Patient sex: M
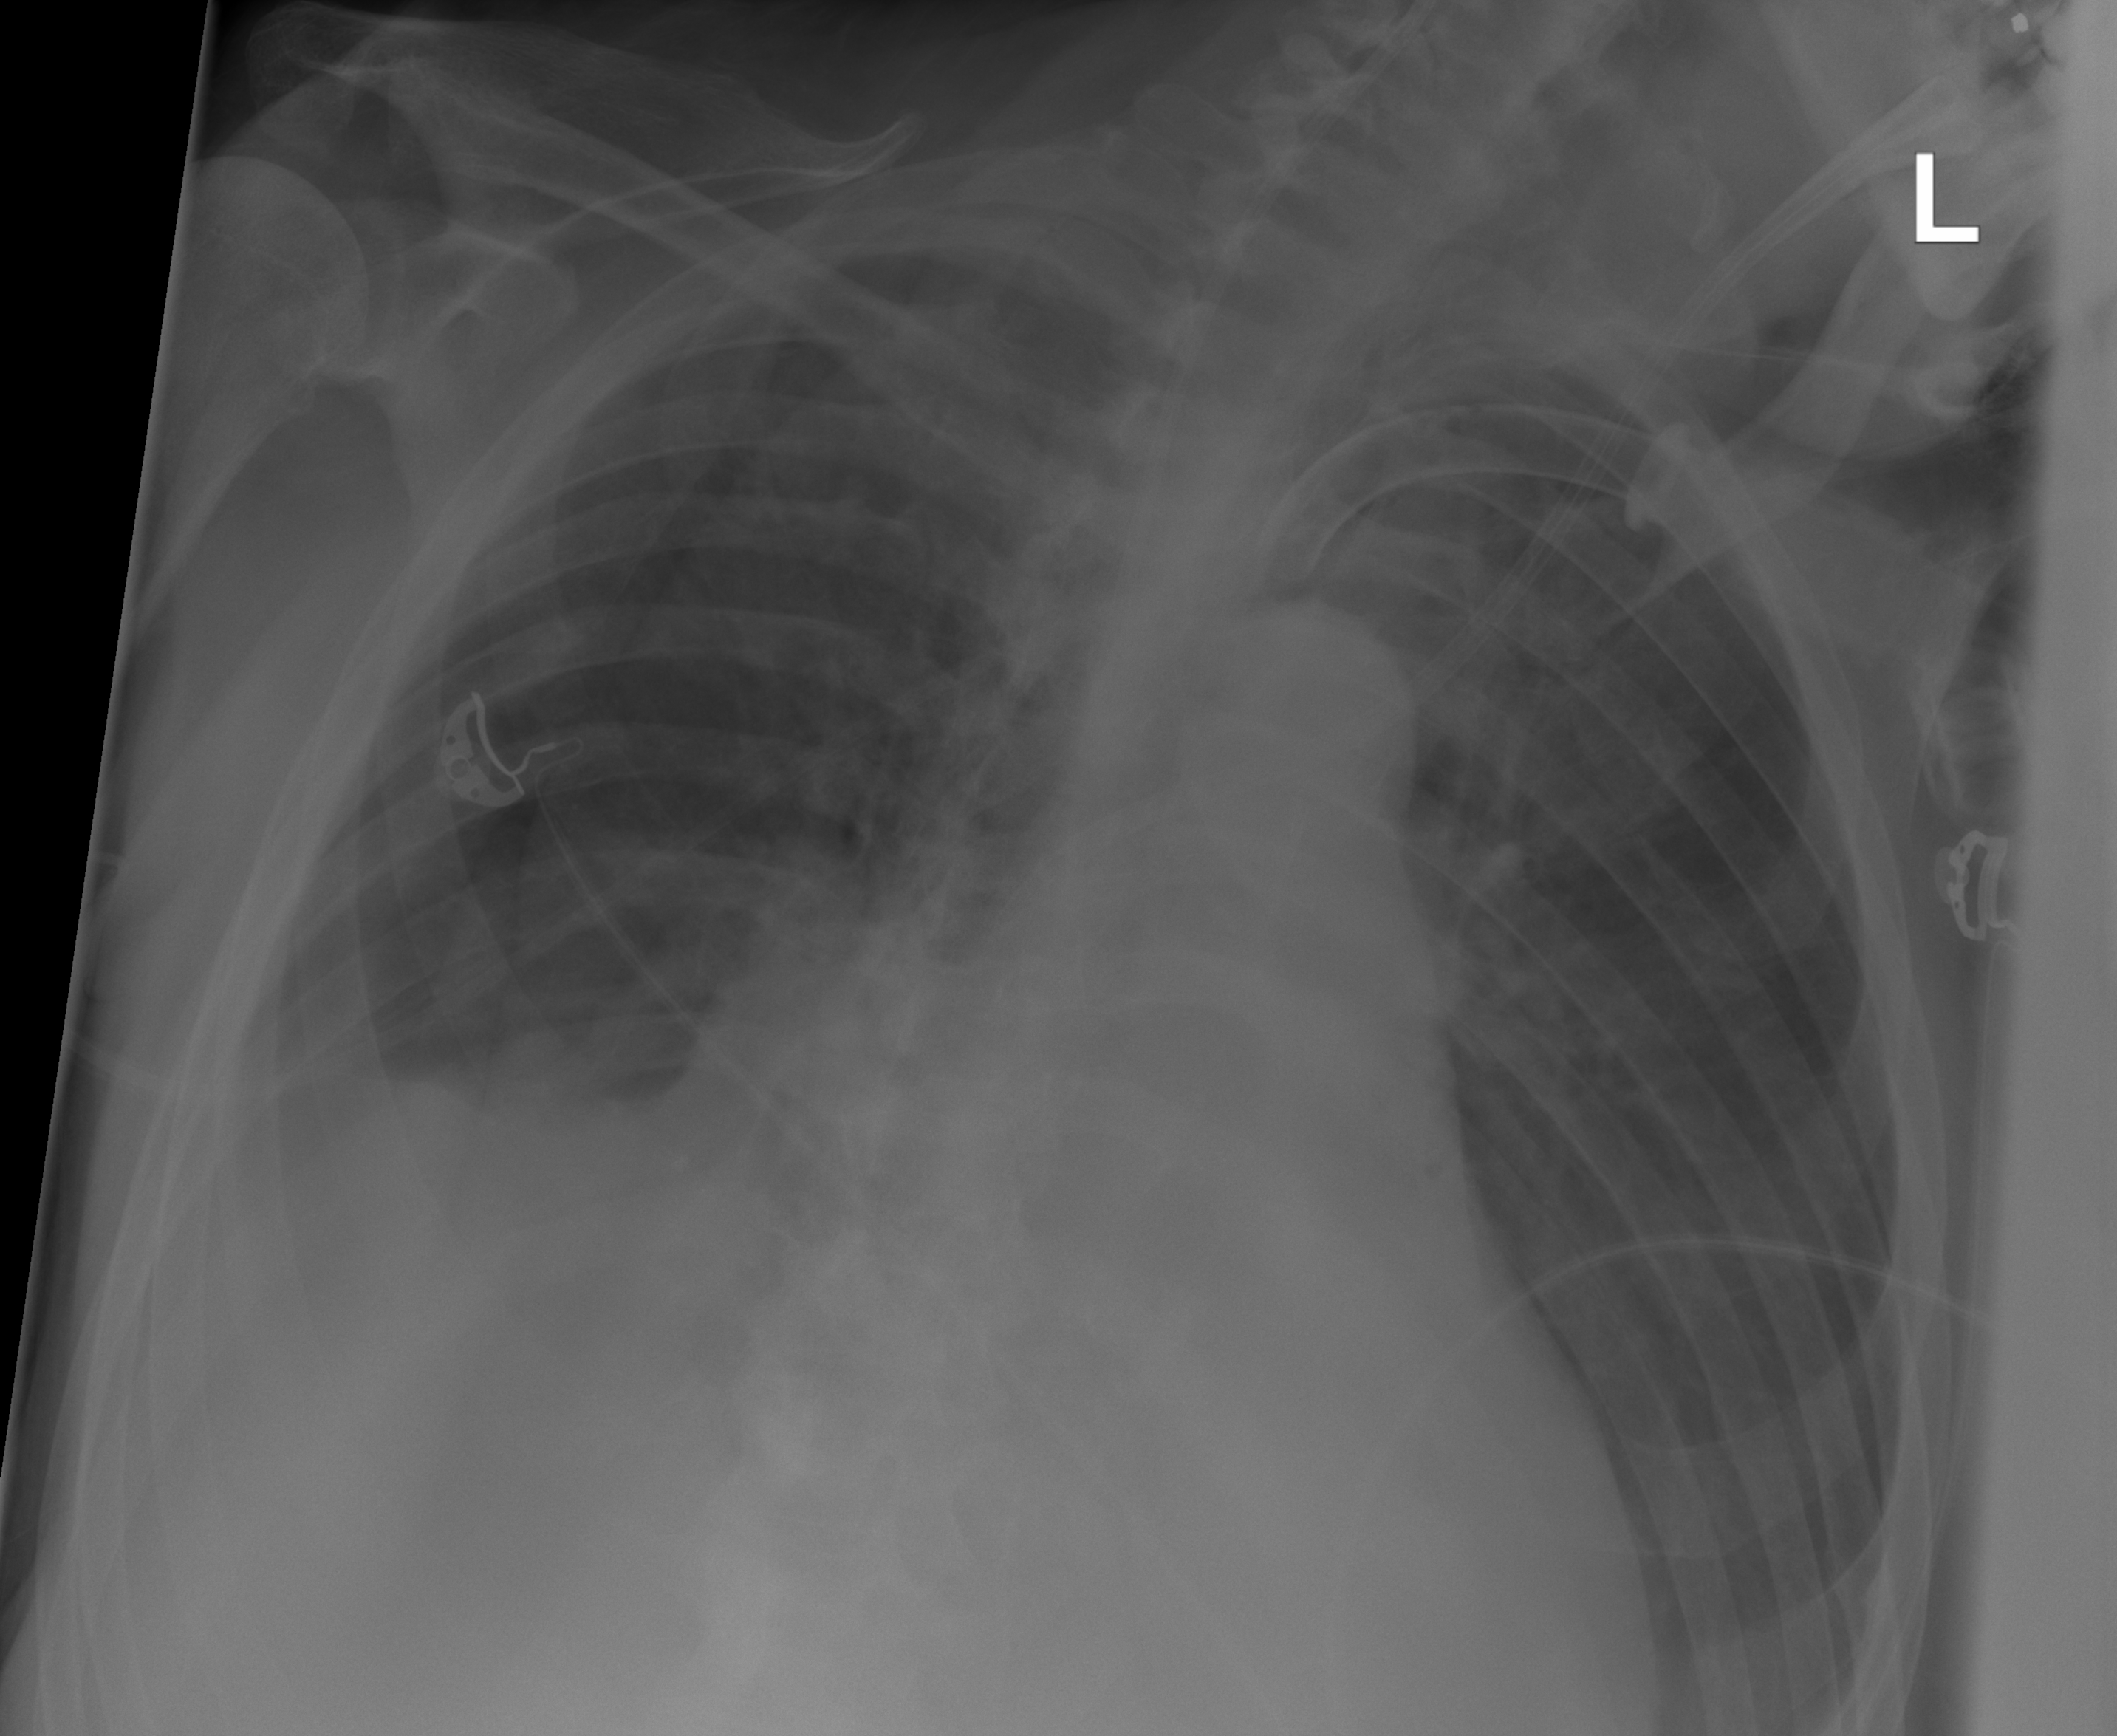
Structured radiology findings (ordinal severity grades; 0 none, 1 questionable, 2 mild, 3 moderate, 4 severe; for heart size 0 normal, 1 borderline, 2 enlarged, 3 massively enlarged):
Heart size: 0
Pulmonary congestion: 0
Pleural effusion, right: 0
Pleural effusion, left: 0
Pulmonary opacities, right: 0
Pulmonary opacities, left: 0
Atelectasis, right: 1
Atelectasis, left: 0